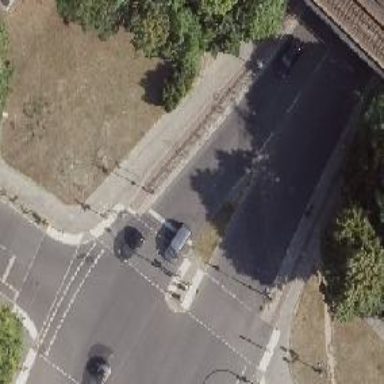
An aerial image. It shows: Road with traffic signals.